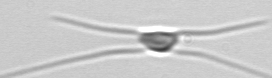
Label: Chaetoceros_similis